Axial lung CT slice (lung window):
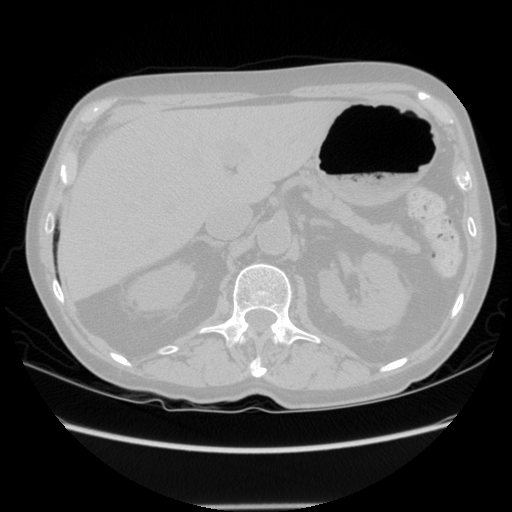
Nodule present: no